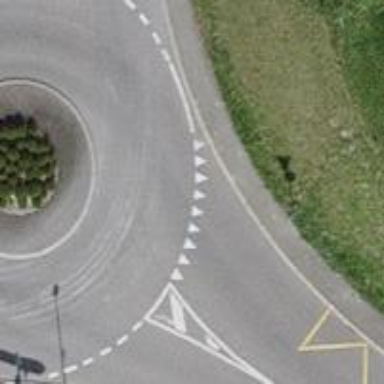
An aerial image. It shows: Residential road with roundabout.